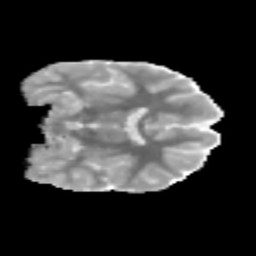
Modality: MD
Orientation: coronal
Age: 11
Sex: female
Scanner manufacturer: siemens
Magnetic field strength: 3 T
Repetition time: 3.8 s
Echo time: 0.07 s